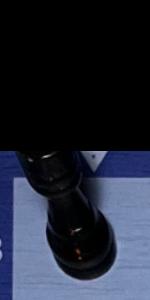
Label: Rook_Black